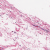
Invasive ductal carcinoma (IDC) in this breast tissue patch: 0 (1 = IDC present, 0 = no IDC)